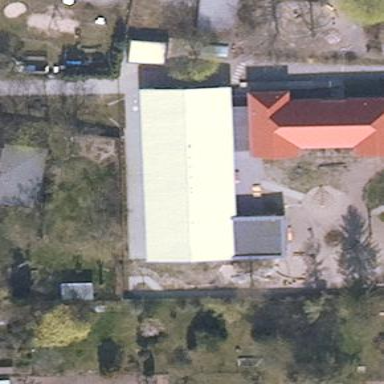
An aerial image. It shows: Kindergarten building.